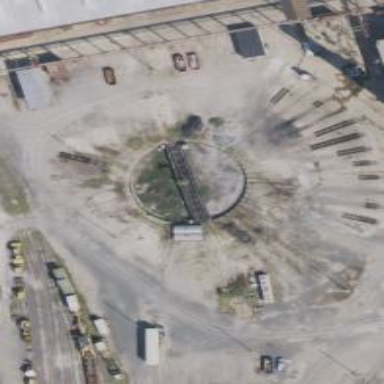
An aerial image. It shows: Railway yard used for servicing trains.